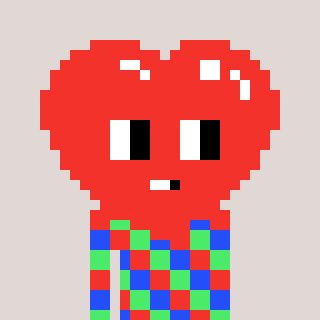
a pixel art character with square red glasses, a heart-shaped head and a green-colored body on a warm background